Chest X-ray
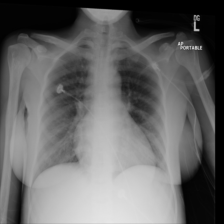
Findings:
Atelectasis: negative
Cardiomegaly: negative
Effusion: negative
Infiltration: negative
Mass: negative
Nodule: negative
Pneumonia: negative
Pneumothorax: negative
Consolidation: negative
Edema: negative
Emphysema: negative
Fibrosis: negative
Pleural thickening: negative
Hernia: negative